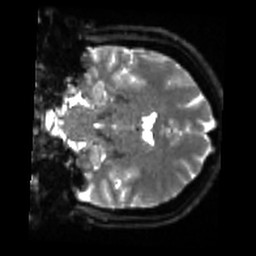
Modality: sbref
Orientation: coronal
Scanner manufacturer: siemens
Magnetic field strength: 3 T
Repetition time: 4 s
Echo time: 0.0594 s